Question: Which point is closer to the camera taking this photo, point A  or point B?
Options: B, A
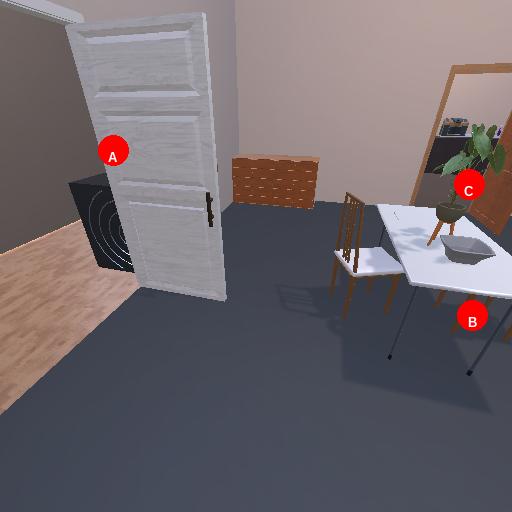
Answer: B